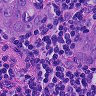
Metastatic tissue present: yes